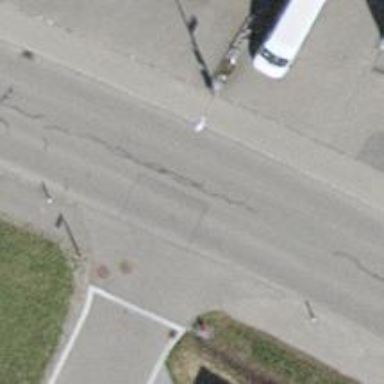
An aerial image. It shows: Public transport stop position.